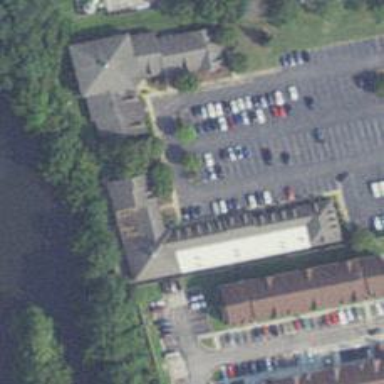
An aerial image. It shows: Commercial building.